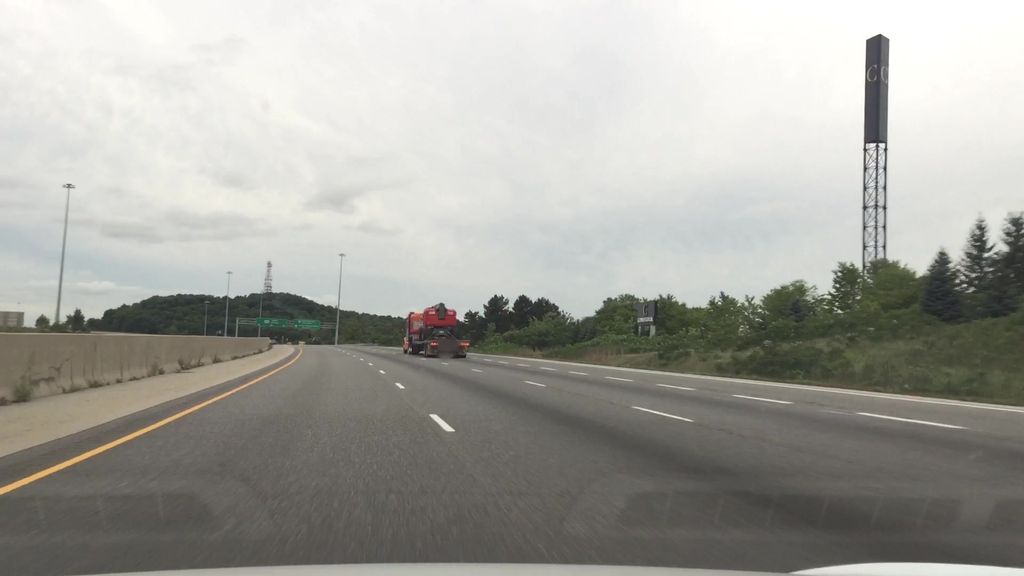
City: kitchener-waterloo